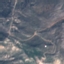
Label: HerbaceousVegetation